Question: I have created 3 views.
1st view is home, 2nd is inventory and 3rd is overlay view.
Now from home screen using pushviewcontroller, i am navigating to the inventory view screen.
In inventory view i have one capture button. capture button will open camera on overlayview.
Now the issue is there is a button called back button in the overlayview, when i click on this button i want to navigate to the home screen, but for that i need to 1st dissmiss the camera. How is this possible?
Capture Button in Inventory View
'''
-(IBAction) btnCapture:(id) sender
{
@try
{
[self showImagePicker:UIImagePickerControllerSourceTypeCamera];
}
@catch (NSException *exception)
{
UIAlertView *alert = [[UIAlertView alloc] initWithTitle:@"No Camera" message:@"Camera is not available " delegate:self cancelButtonTitle:@"Ok" otherButtonTitles:nil];
[alert show];
[alert release];
}
}
'''
In OverlayView Back button Event:
'''
-(IBAction)btnBack:(id)sender
{
app.navcntr=1;
[self.delegate didFinishWithCamera];
[self dismissModalViewControllerAnimated:YES];
}
'''
and in Inventory View, viewWillAppear
'''
-(void) viewWillAppear:(BOOL)animated
{
if(app.navcntr ==1)
{
[self.navigationController popToRootViewControllerAnimated:YES];
}
app.navcntr=0;
}
'''
The issue is it is navigating to home screen but application get crashed.
How to solve it?
Thanks.

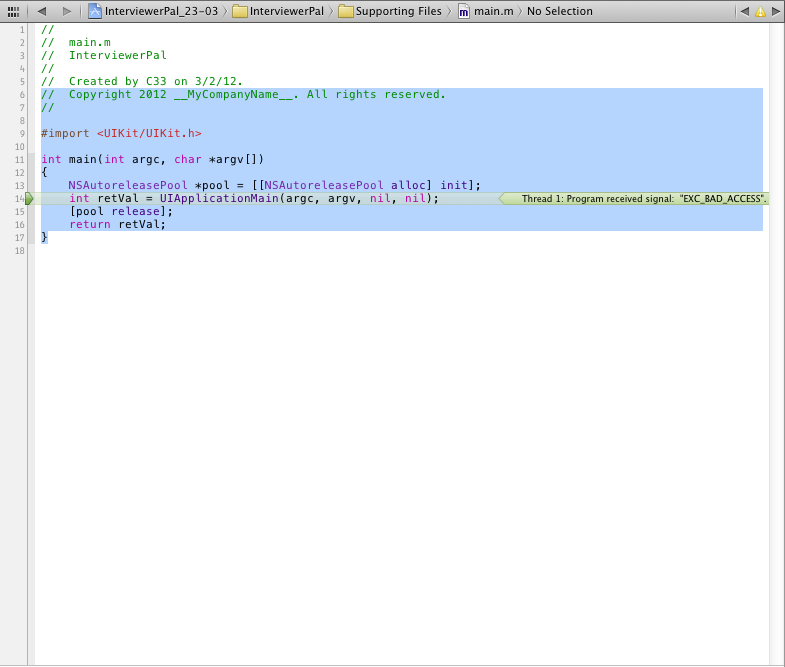
Answer: I think you are trying to dismiss your camera view twice. I mean 'didFinishWithCamera' method will dismiss it. Remove the line '[self dismissModalViewControllerAnimated:YES];'
'''
-(IBAction)btnBack:(id)sender
{
app.navcntr=1;
[self.delegate didFinishWithCamera];
}
'''
You should not perform animations when you are not on screen ("will appear").
Write your code in 'viewDidAppear' like
'''
-(void) viewDidAppear:(BOOL)animated
{
[super viewDidAppear:animated];
if(app.navcntr ==1)
{
[self.navigationController popToRootViewControllerAnimated:YES];
}
app.navcntr=0;
}
'''